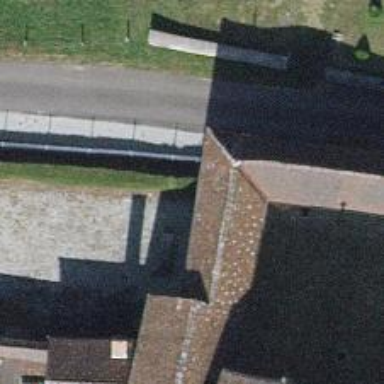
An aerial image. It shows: Hedge barrier.